Interaction volume radius: 5 \u00c5
Interaction volume height: 15 \u00c5
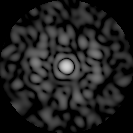
Disorder parameter: 0.8494